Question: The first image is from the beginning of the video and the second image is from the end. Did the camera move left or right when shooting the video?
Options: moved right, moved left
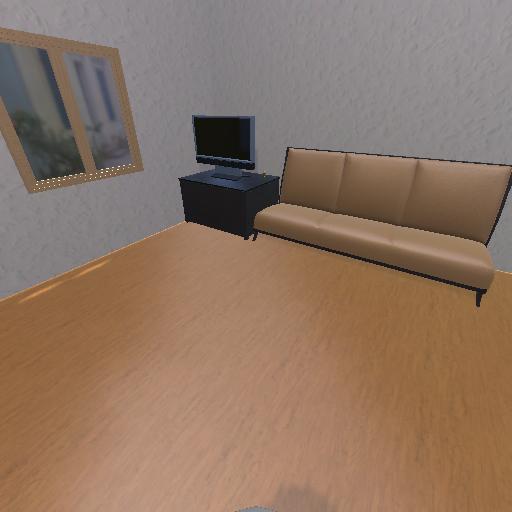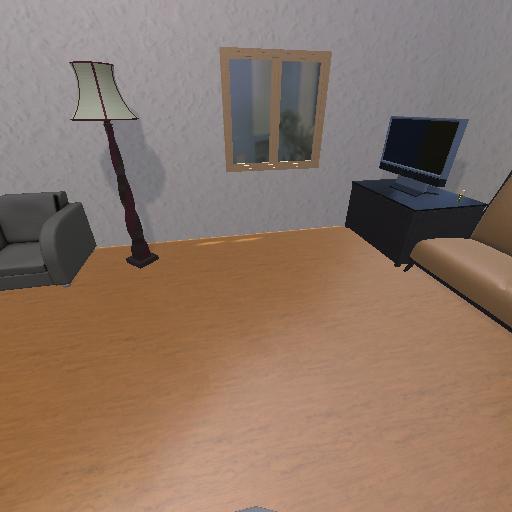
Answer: moved right